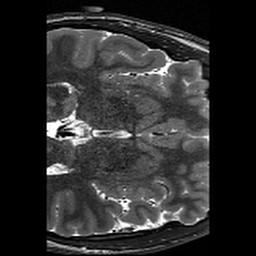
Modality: T2w
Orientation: axial
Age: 21
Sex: male
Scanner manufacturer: siemens
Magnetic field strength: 3 T
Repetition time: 13.15 s
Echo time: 0.082 s